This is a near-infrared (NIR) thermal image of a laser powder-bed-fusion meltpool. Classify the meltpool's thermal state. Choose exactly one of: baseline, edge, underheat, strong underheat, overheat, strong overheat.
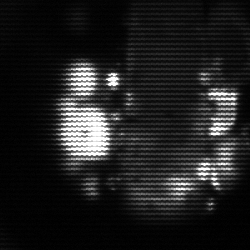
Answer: strong underheat